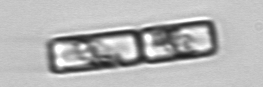
Label: Guinardia_delicatula